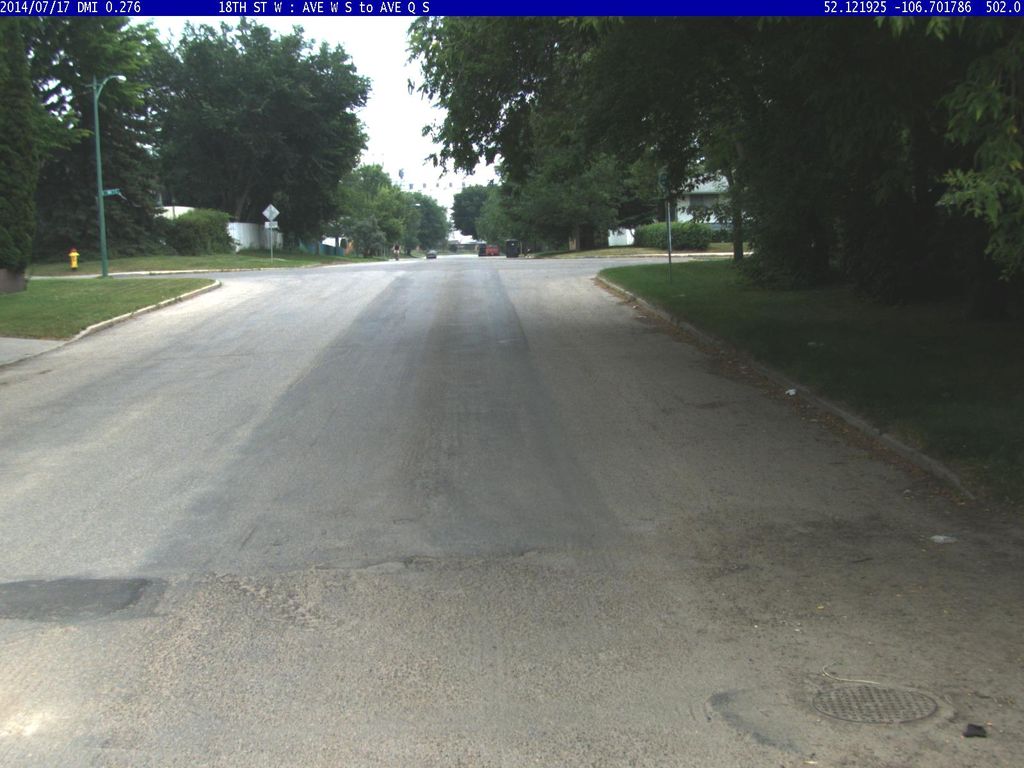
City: saskatoon